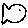
Label: fish